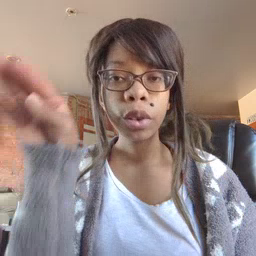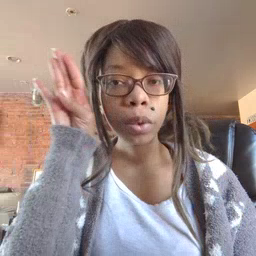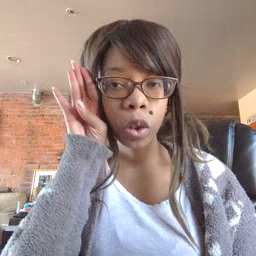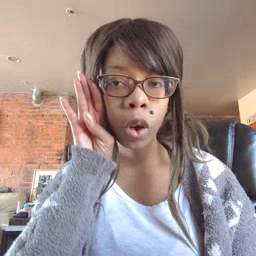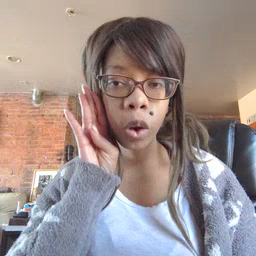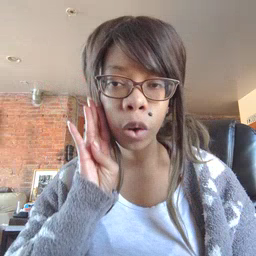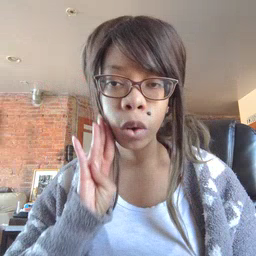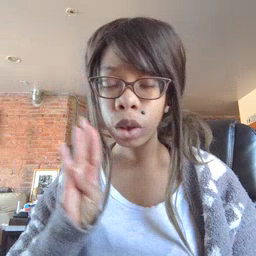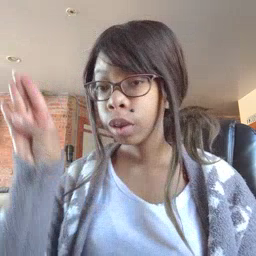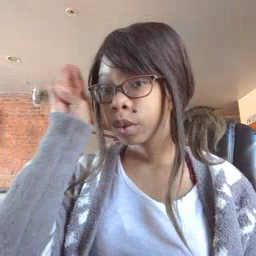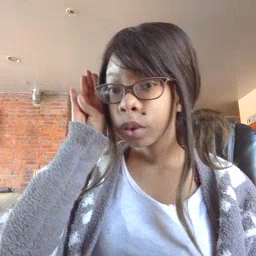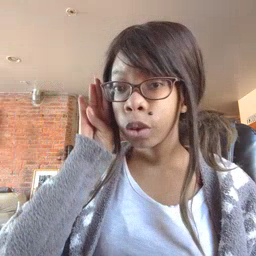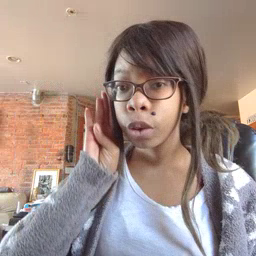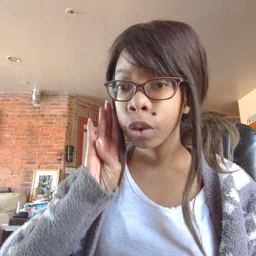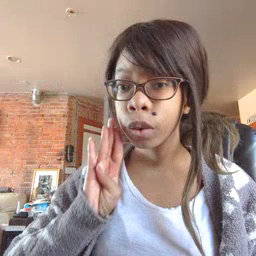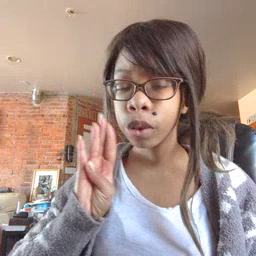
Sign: brown